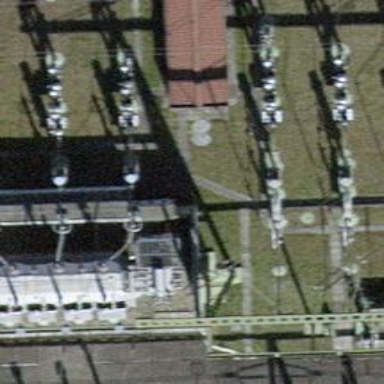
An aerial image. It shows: Insulator used in power equipment.